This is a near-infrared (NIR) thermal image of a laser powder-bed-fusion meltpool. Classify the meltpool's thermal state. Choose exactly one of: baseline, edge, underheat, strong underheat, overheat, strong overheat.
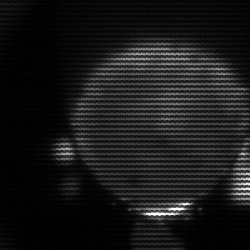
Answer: edge